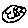
Label: moon